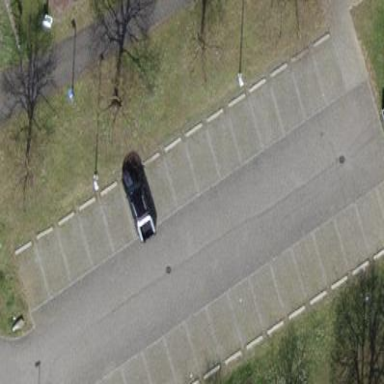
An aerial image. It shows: Parking area with pebblestone surface.